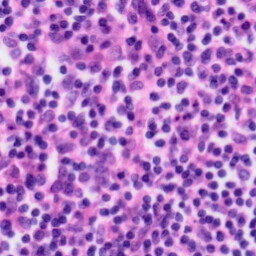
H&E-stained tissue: Tonsil